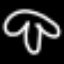
Label: mushroom